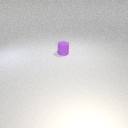
small purple rubber cylinder